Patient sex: M
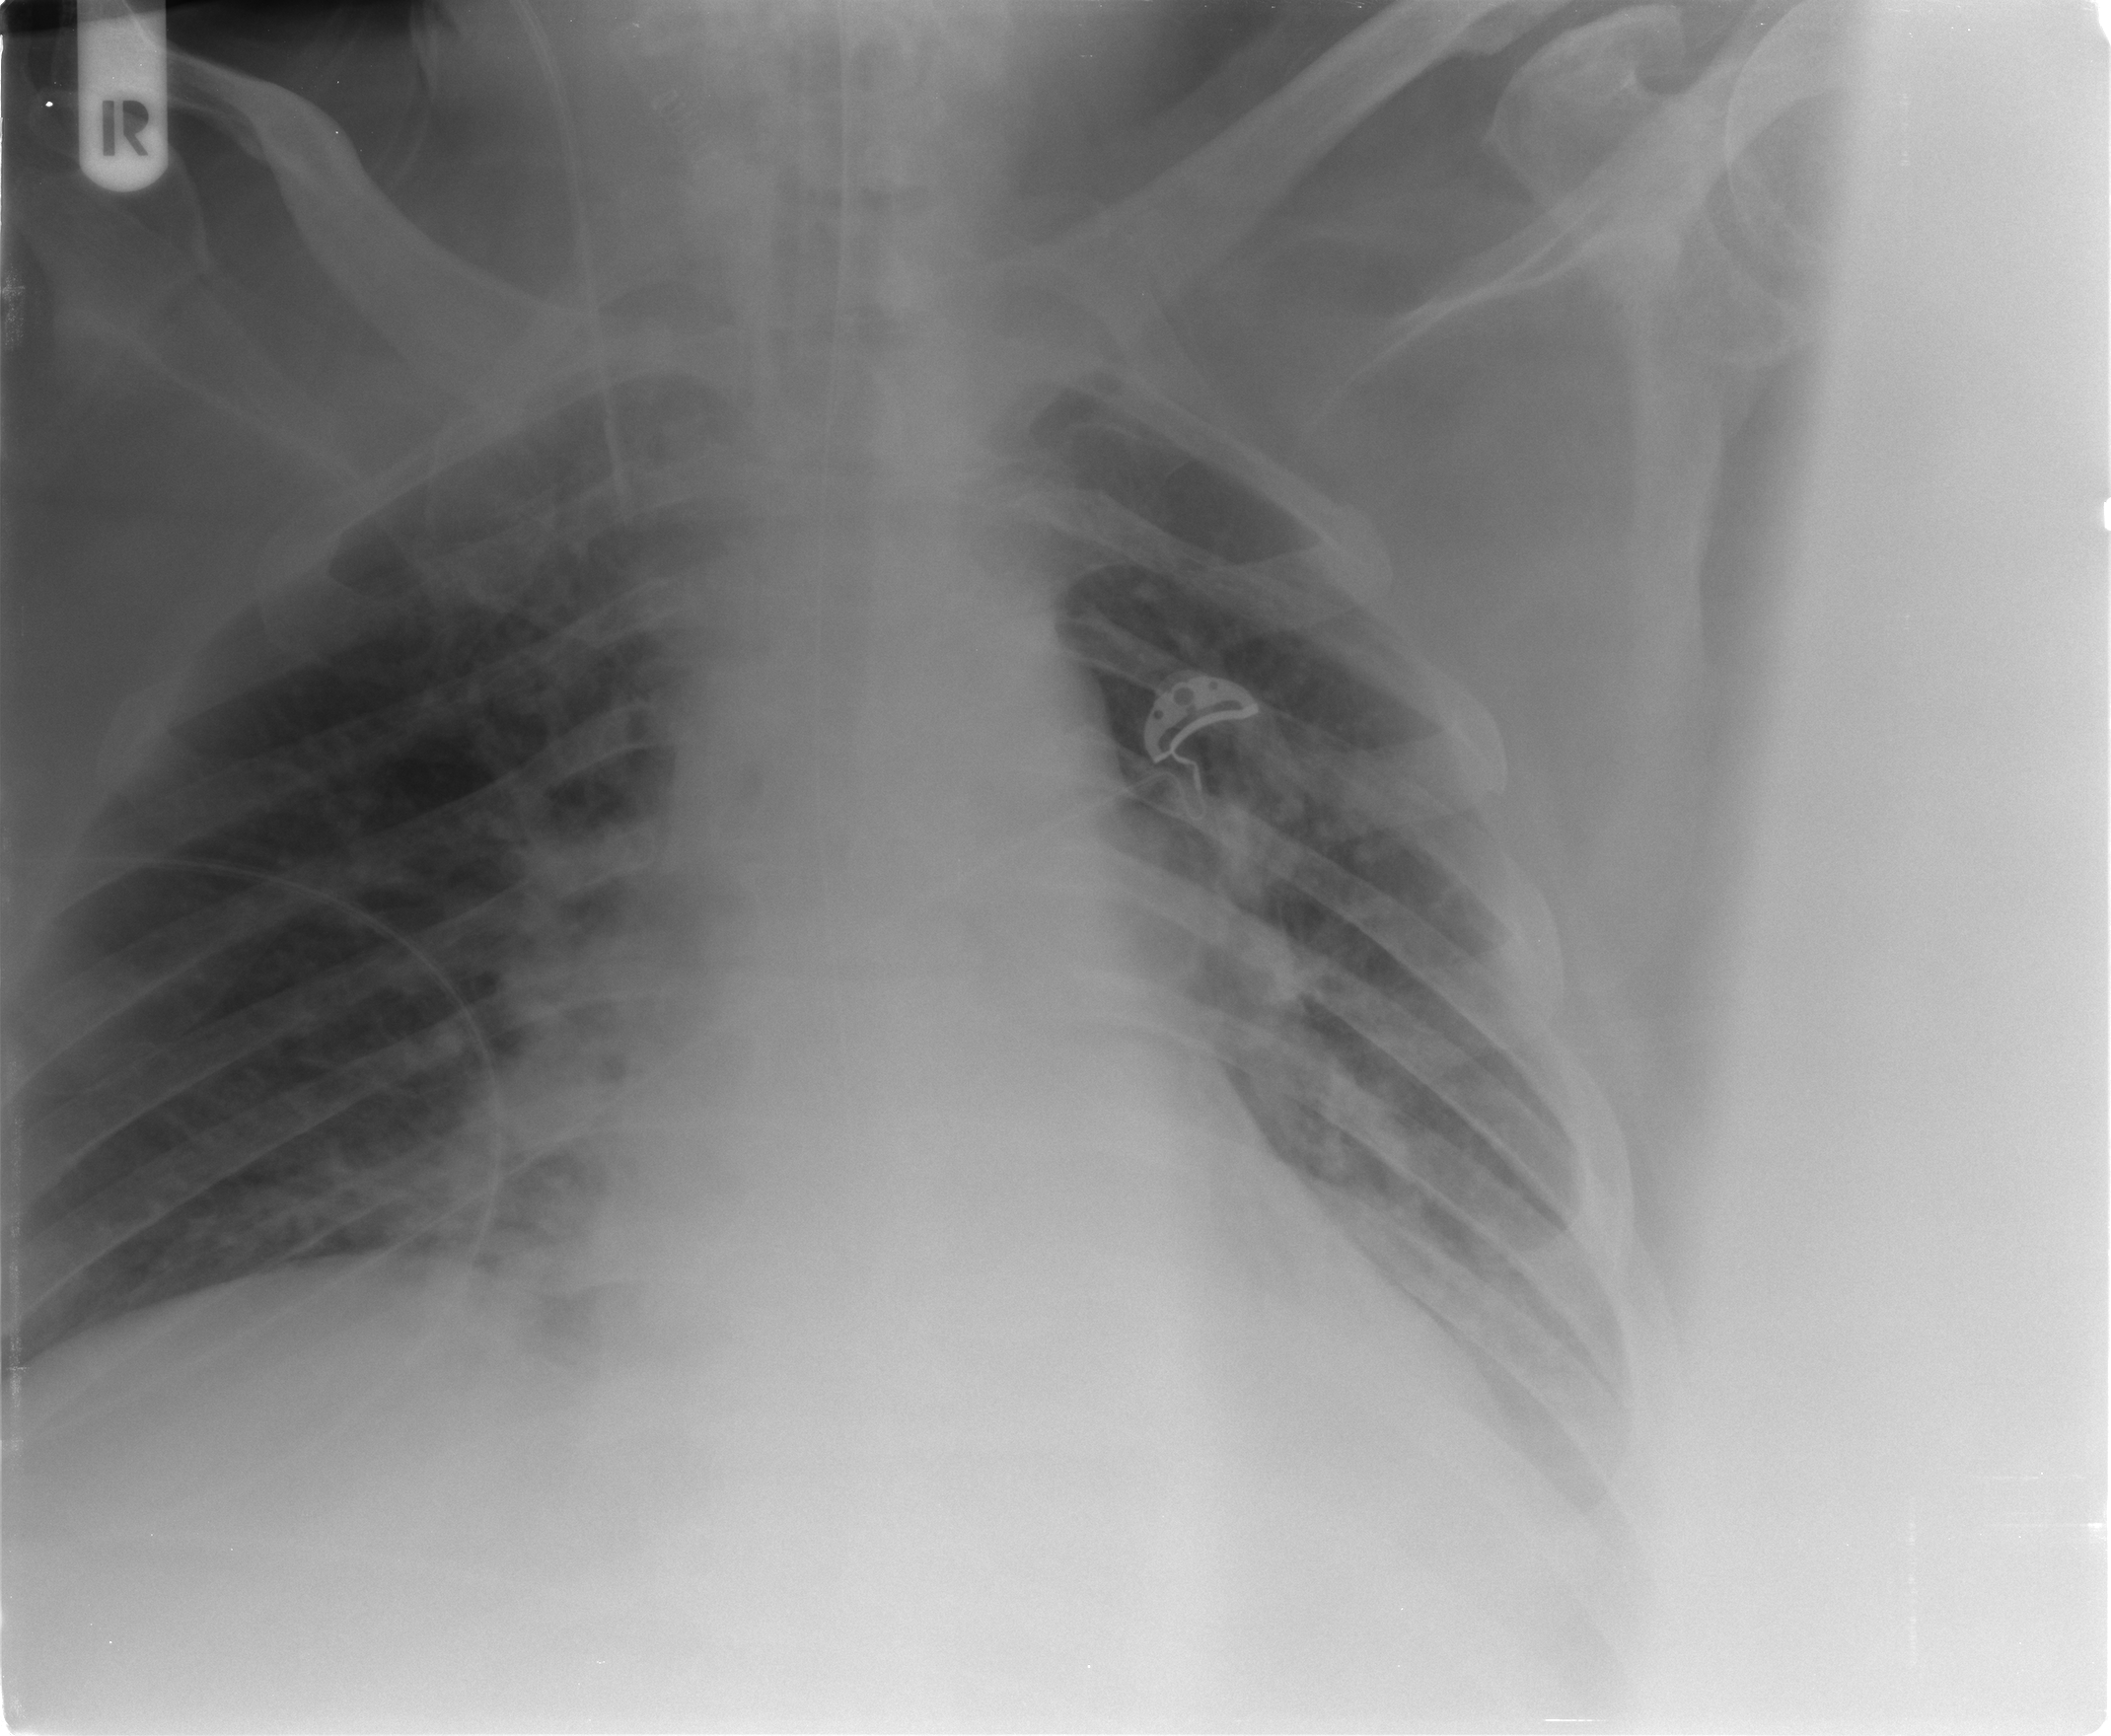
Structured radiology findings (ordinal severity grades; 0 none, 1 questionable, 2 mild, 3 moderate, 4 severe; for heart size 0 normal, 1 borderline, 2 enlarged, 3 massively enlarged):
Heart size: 2
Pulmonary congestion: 2
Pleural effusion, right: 1
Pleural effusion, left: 2
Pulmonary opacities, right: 1
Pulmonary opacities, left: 2
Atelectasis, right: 1
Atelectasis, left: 2